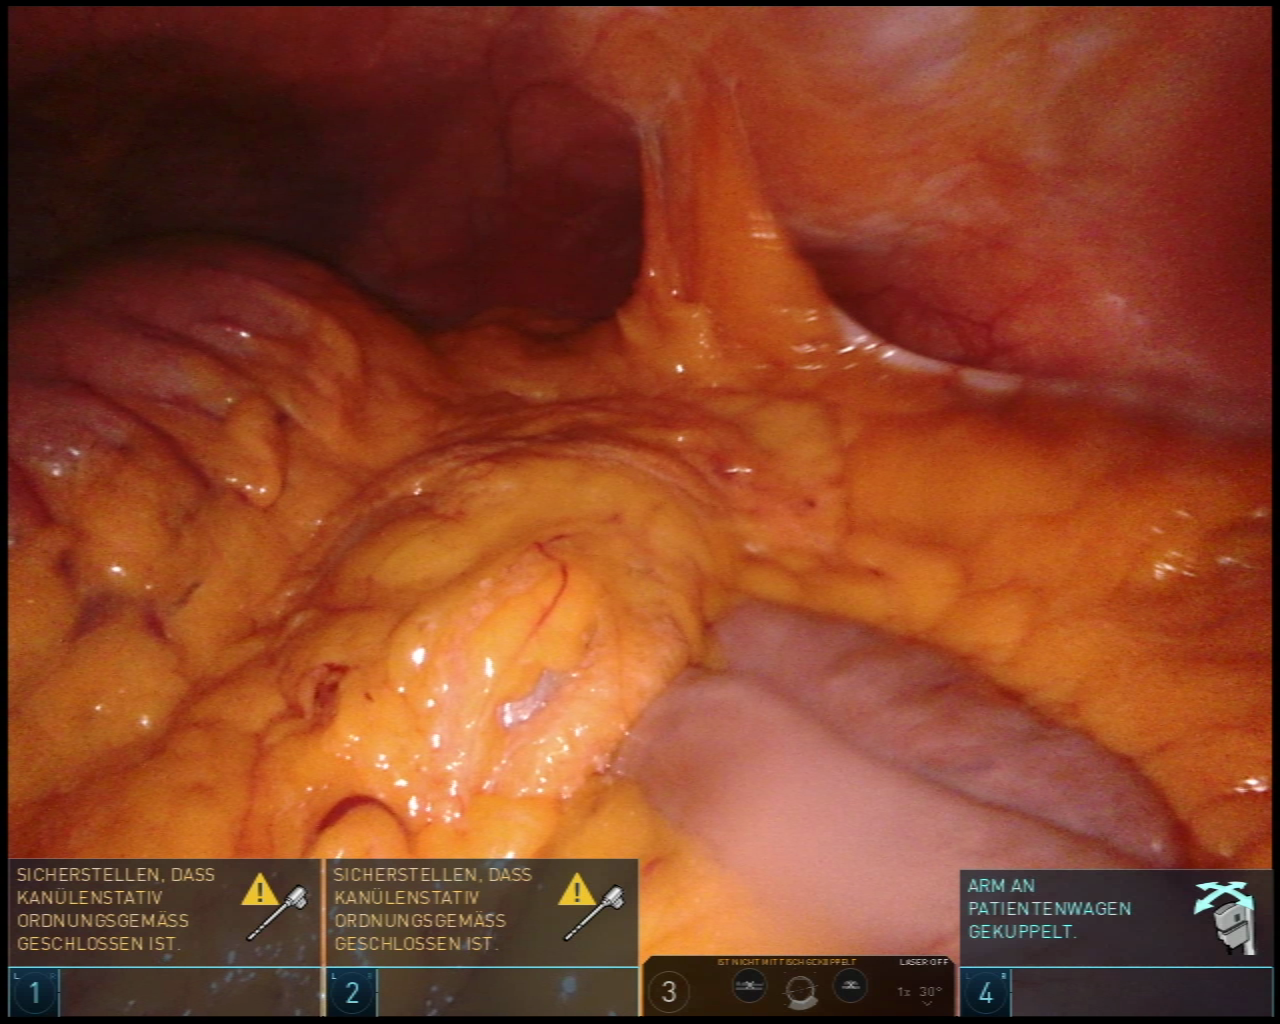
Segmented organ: stomach
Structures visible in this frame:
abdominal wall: yes
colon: yes
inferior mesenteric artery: no
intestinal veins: no
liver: no
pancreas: no
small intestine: yes
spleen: no
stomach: yes
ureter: no
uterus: no
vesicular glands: no